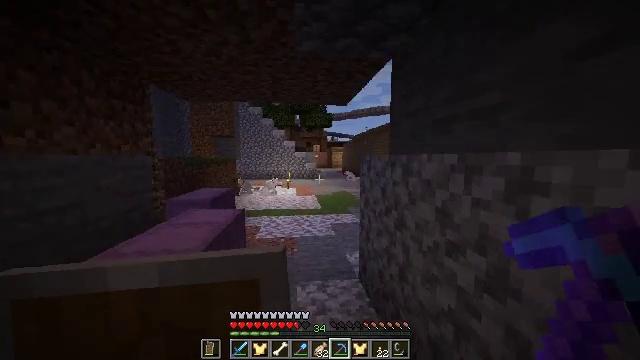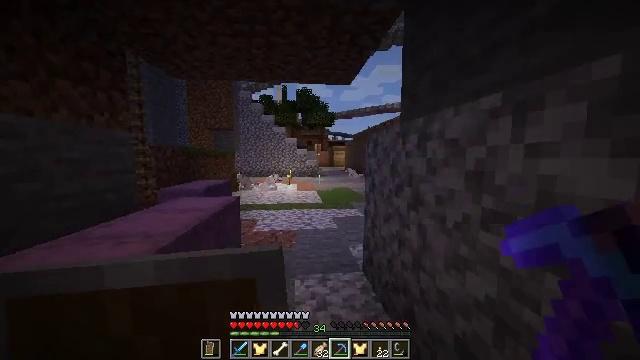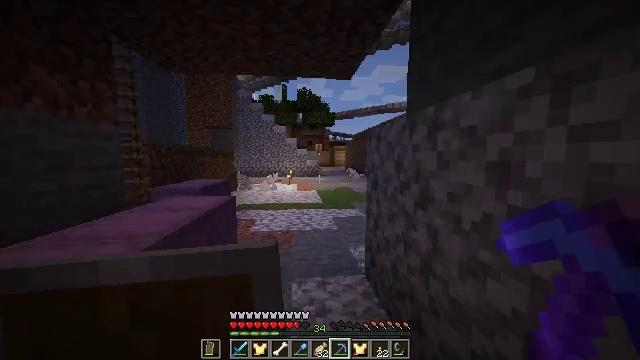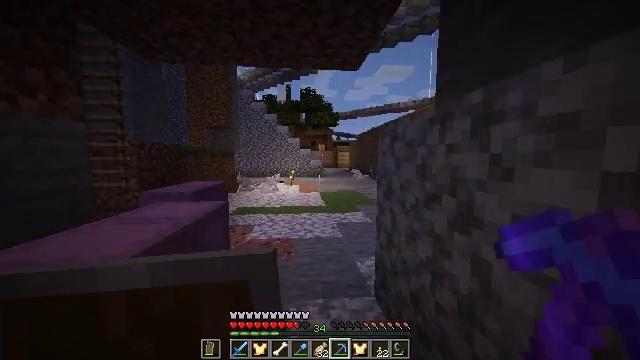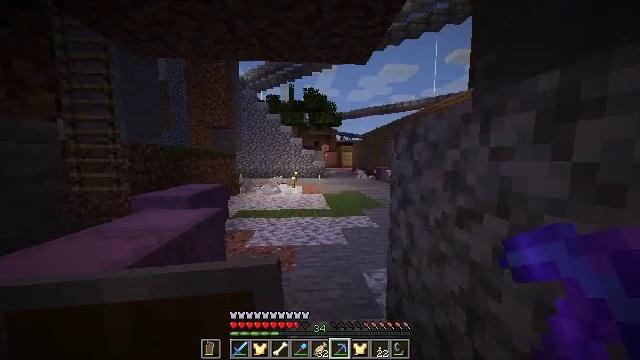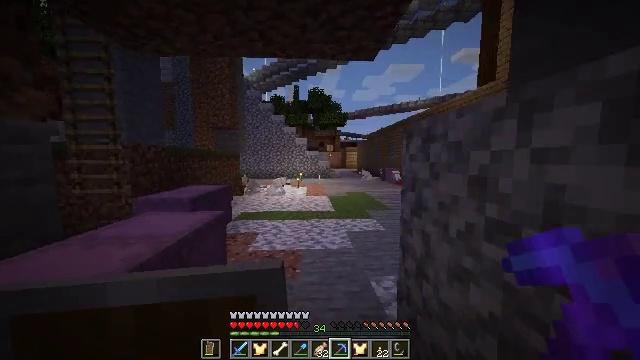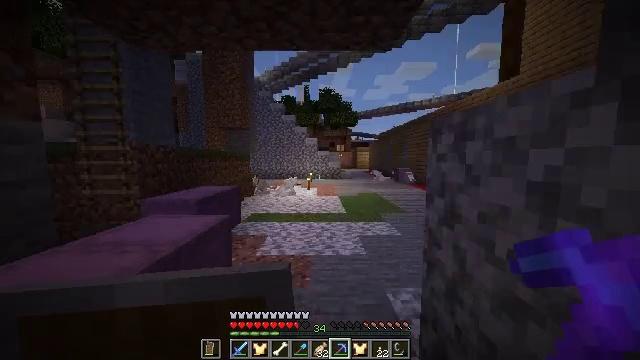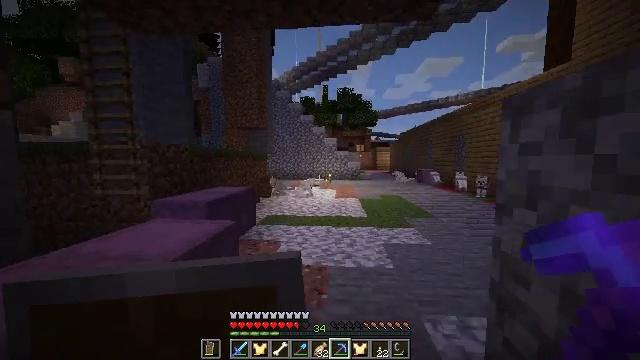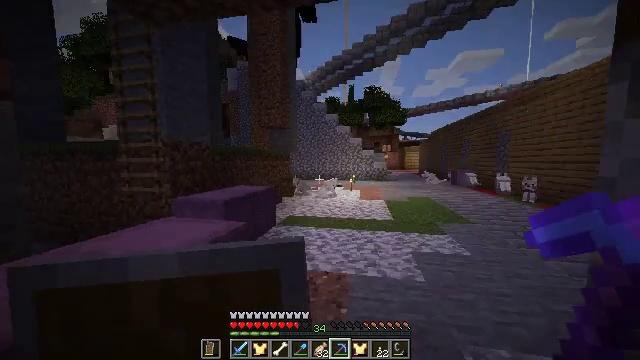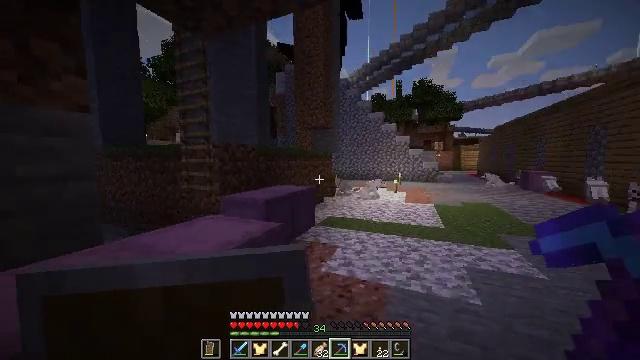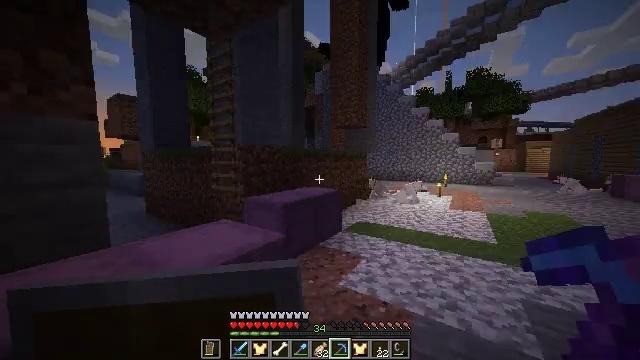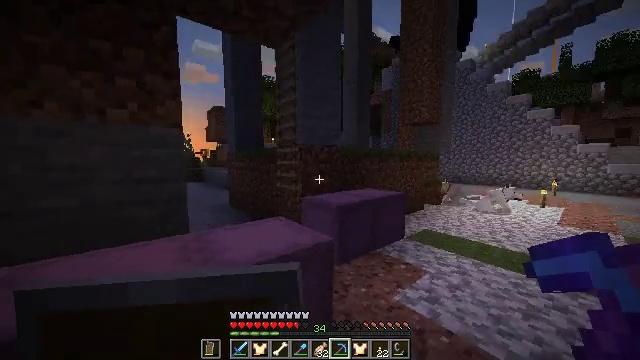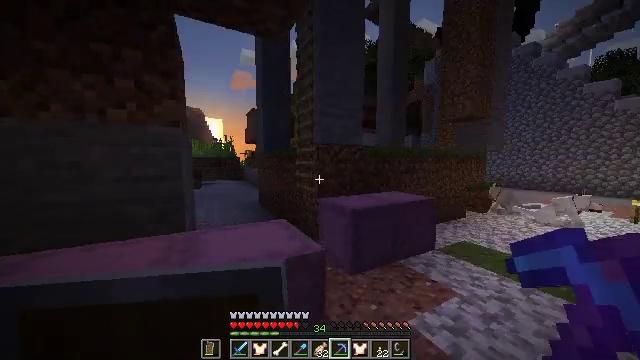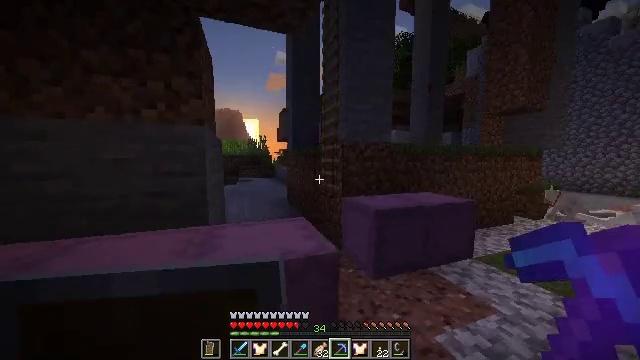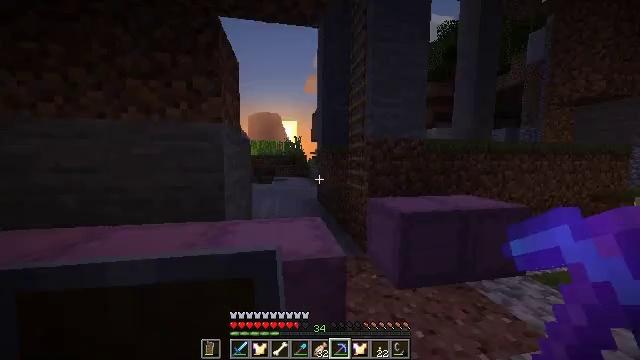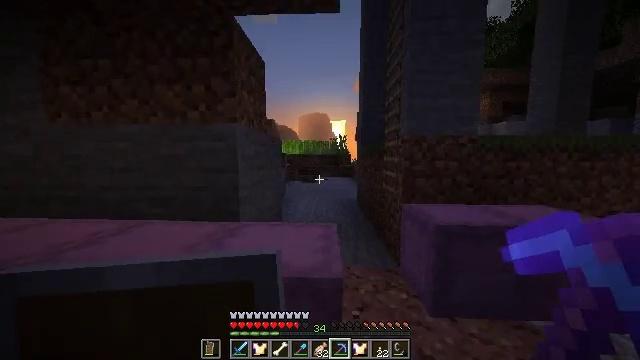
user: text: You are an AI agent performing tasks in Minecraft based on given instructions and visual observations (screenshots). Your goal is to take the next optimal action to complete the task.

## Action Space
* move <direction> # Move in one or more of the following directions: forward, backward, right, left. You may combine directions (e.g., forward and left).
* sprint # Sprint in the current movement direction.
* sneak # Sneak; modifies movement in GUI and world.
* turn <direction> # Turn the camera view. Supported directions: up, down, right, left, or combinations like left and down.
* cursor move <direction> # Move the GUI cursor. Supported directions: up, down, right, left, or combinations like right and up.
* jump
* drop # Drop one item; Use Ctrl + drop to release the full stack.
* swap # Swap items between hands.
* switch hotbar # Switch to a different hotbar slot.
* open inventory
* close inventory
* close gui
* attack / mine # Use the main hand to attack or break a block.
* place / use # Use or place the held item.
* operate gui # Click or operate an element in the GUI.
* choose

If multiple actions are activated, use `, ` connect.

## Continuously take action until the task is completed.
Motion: motion action
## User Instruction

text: Remove a golden chestplate from the inventory.
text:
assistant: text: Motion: move forward
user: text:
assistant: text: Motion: move forward
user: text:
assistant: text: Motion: move forward
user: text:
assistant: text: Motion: move forward
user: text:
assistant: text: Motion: move forward, turn left
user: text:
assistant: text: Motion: move forward, turn left
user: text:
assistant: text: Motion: move forward, turn left
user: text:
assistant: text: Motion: move forward and move right, turn left
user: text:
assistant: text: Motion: move forward and move right, turn left
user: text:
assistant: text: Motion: move forward and move right, turn left
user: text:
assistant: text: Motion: move forward and move right, turn left
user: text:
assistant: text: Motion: move forward and move right, turn left
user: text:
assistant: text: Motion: move forward and move right, turn left
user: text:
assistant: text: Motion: move forward and move right, turn left
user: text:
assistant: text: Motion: move forward and move right, turn left
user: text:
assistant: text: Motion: move forward, turn left
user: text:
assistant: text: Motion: move forward, turn left
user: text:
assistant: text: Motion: move forward and move right
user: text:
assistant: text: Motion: move forward and move right
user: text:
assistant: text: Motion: move forward and move right
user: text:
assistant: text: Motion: move forward and move right, turn left
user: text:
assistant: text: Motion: move forward, turn left
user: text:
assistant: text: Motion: move forward
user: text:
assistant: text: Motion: move forward
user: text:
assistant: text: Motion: move forward
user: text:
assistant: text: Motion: move forward
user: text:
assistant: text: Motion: move forward and move left
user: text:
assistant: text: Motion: move forward and move left, turn right
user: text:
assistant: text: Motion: move forward
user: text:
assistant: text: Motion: move forward